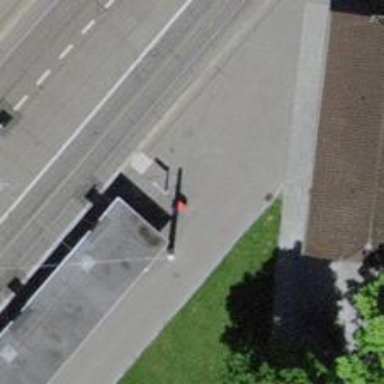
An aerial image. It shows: Platform for public transport with shelter. The surface is asphalt.